Field crop: maize
Growth stage: 1
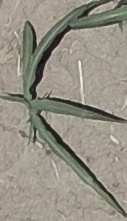
Species: sorghum